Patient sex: M
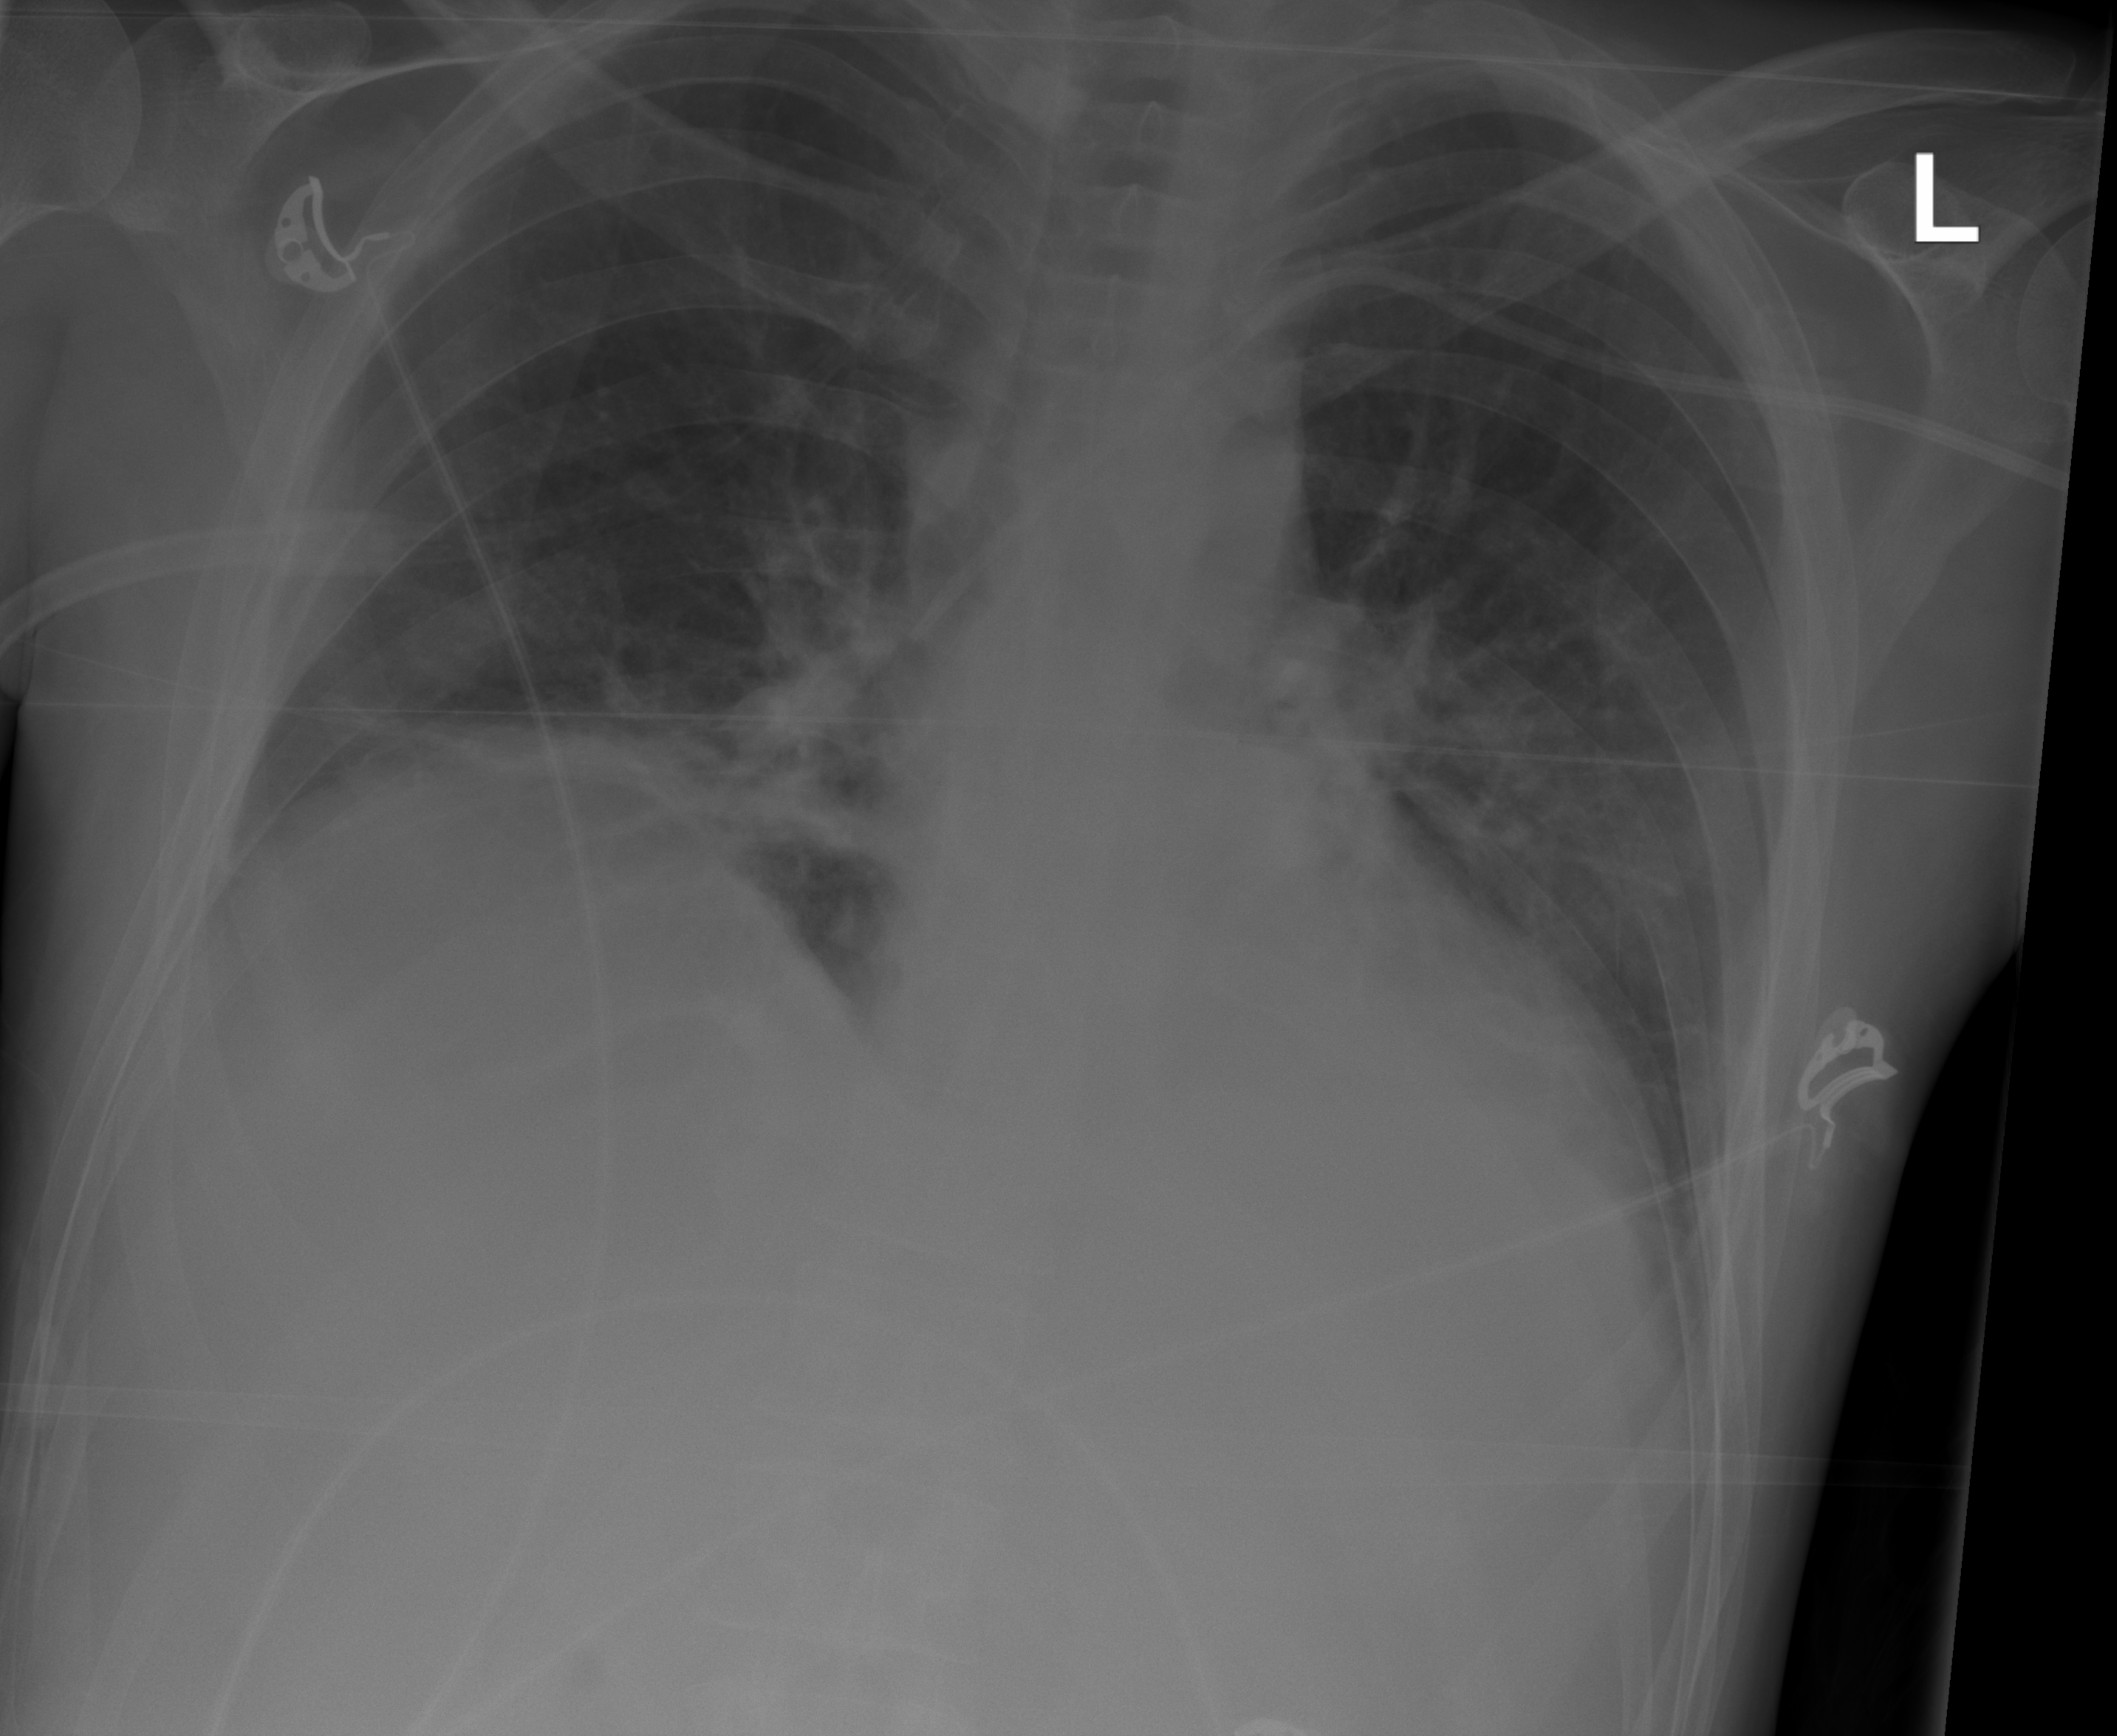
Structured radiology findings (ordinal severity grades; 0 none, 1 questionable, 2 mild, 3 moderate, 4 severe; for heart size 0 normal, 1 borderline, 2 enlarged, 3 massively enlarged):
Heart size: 0
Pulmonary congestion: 0
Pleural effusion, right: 2
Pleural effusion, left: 0
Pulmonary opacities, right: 0
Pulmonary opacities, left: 0
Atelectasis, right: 2
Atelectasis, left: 2